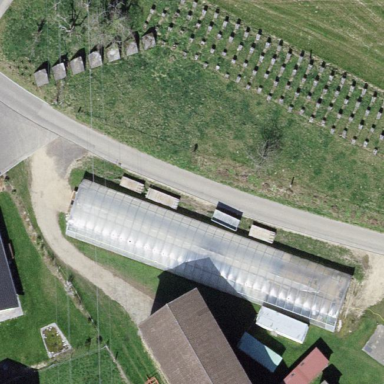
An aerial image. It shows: Greenhouse.